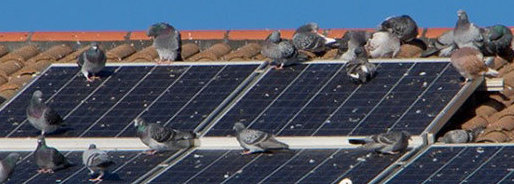
Label: Bird-drop